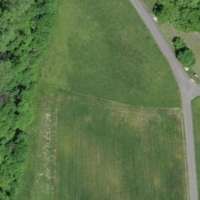
EUNIS habitat code: 25
Species observed at this site:
Cichorium intybus